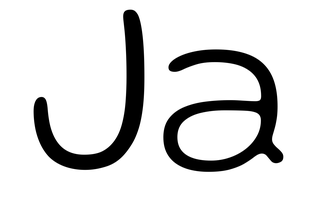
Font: Gluten_ExtraLight